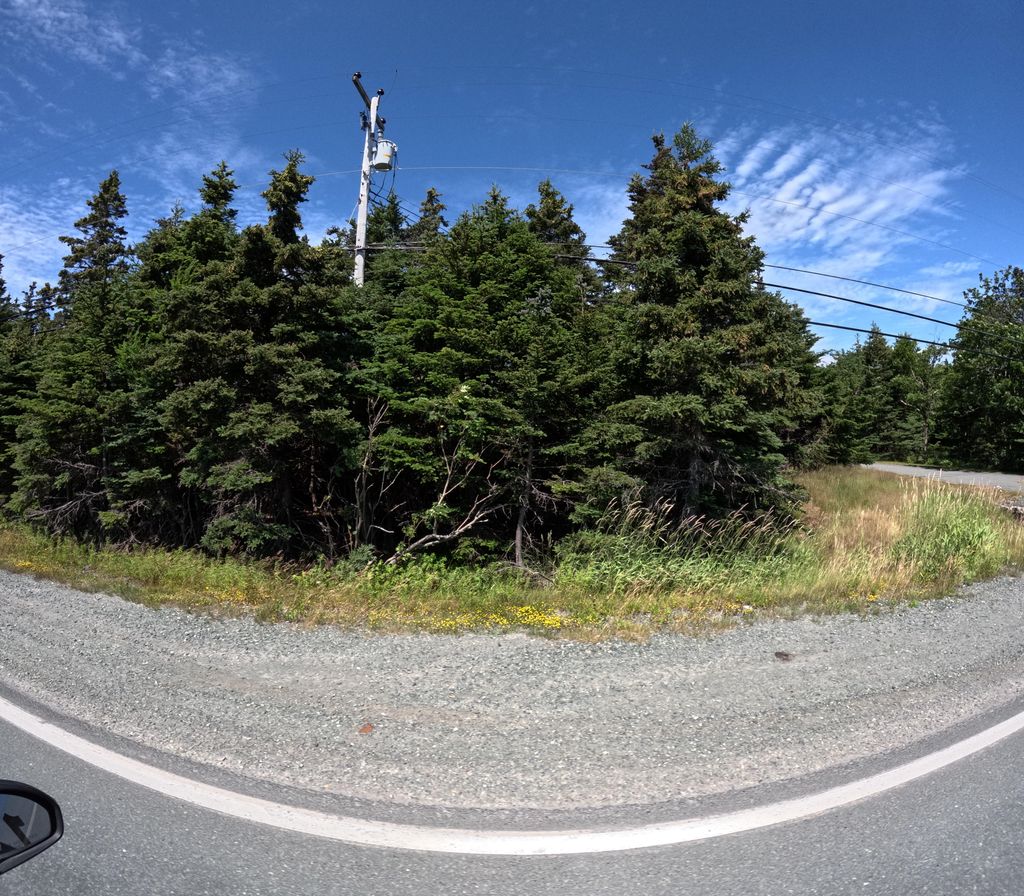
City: st_johns